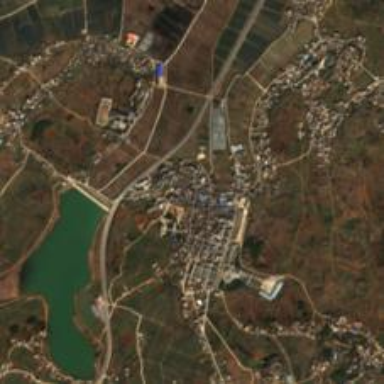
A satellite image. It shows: Ethnic township within town.